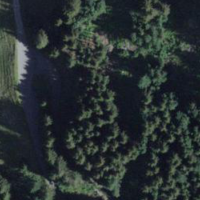
EUNIS habitat code: 43
Species observed at this site:
Parnassia palustris